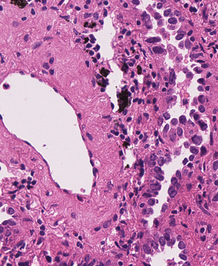
Tumor epithelial tissue: yes
Tumor-associated stroma tissue: yes
Normal tissue: no